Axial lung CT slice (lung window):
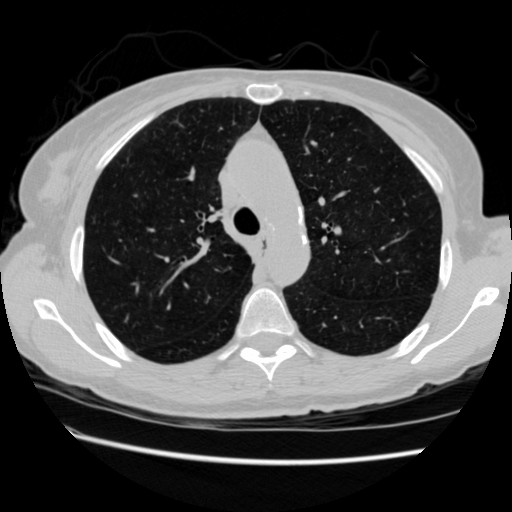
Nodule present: no